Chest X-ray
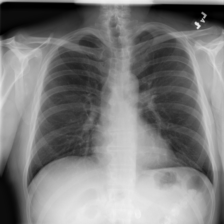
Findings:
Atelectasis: negative
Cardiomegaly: negative
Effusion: negative
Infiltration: negative
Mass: negative
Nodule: negative
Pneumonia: negative
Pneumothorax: negative
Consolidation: negative
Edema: negative
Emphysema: negative
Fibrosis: negative
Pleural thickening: negative
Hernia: negative